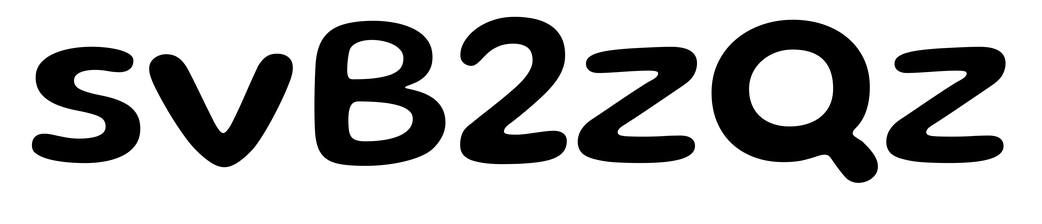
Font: Gluten_Medium